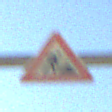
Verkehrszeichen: Arbeitsstelle
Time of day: MorningAfternoon
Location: Outdoor (Nature)
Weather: PartlyCloudy
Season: NotSpecified
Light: Natural